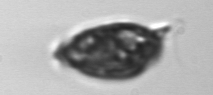
Label: Prorocentrum_micans